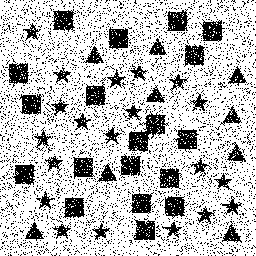
Squares: 19
Triangles: 9
Stars: 20
Total shapes: 48